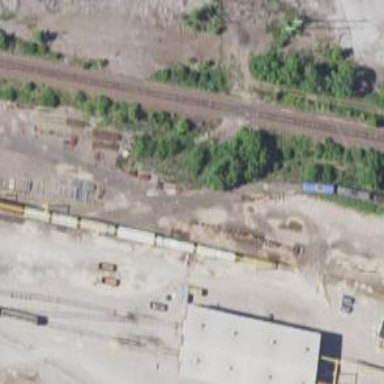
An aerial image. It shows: Railway siding with rails.